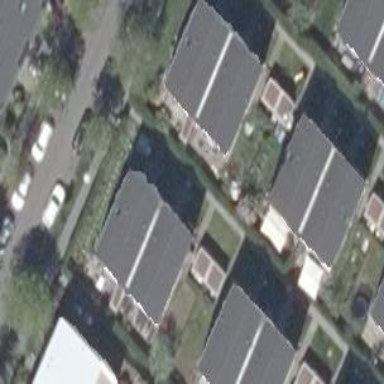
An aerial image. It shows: Semi-detached house with gabled roof.